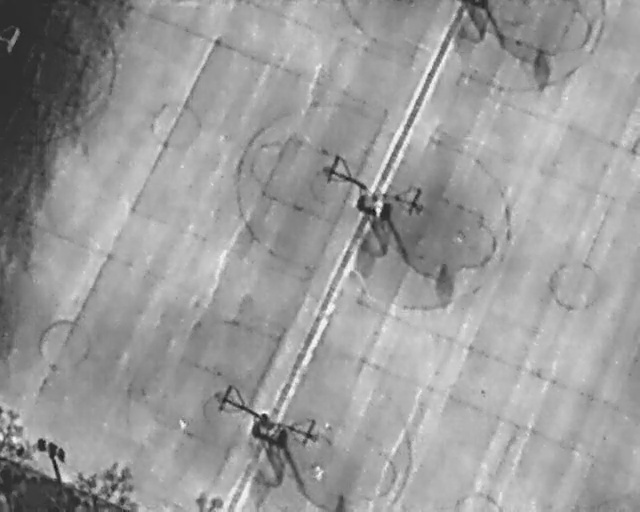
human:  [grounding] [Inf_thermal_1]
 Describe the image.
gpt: In the satellite image, there is  <ref>1 medium person </ref> <box>[[27, 81, 29, 84, 2]]</box> located at bottom left,  <ref>1 medium person </ref> <box>[[48, 91, 50, 93, 2]]</box> located at bottom.